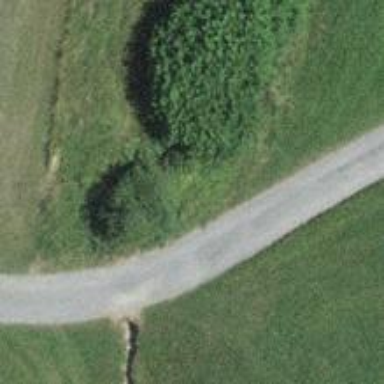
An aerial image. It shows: Culvert tunnel.